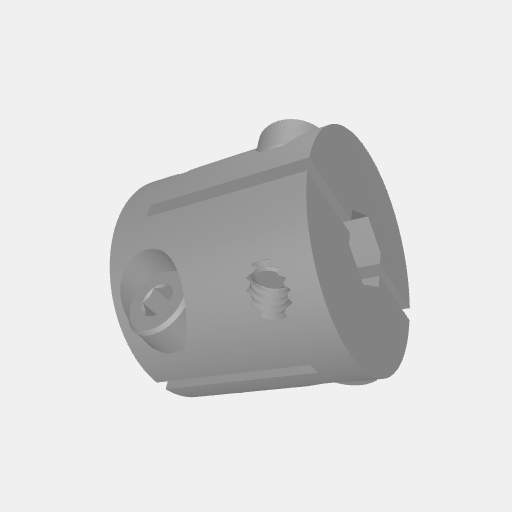
Part: HyperCoupler8RID12RID